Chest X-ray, AP view. Patient: 51 years old, sex M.
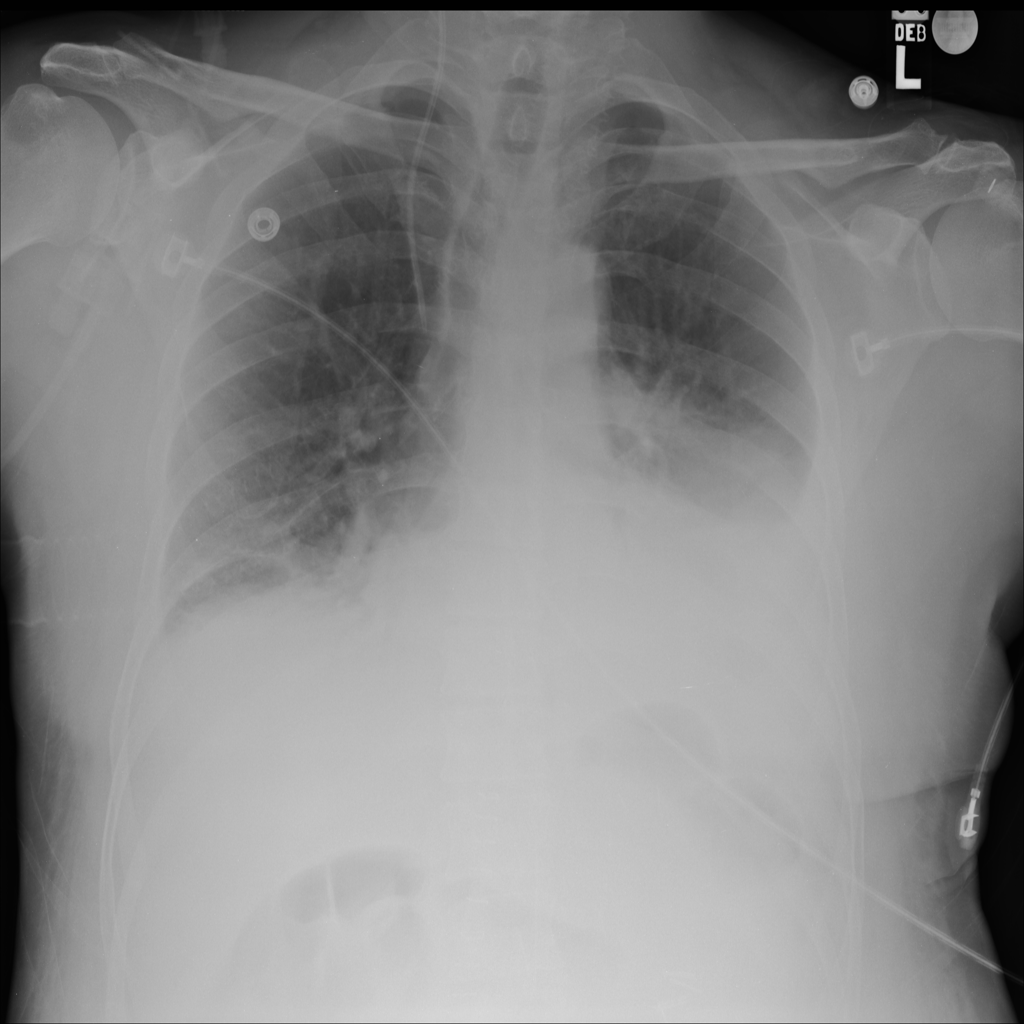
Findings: Atelectasis, Infiltration